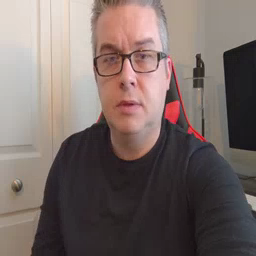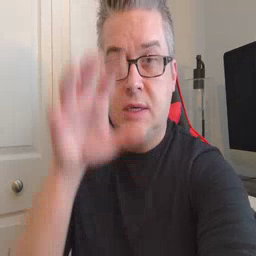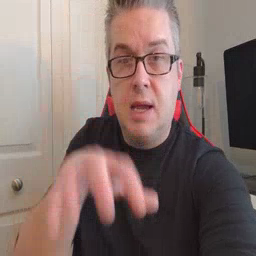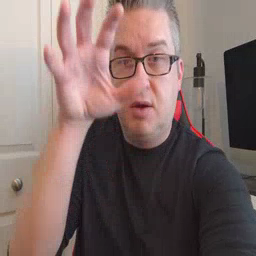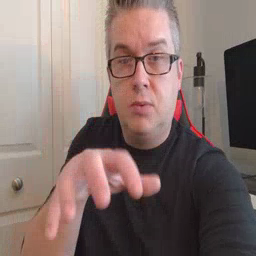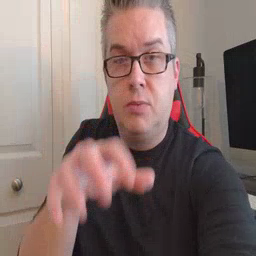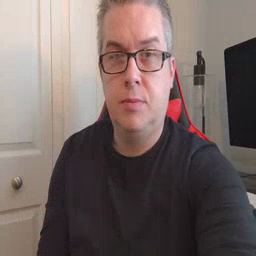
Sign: alligator